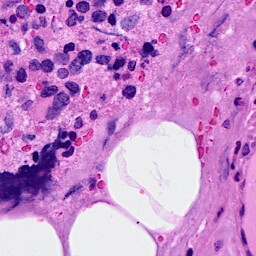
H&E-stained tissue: Breast